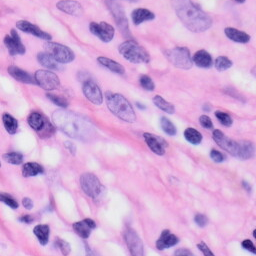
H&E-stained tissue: Skin